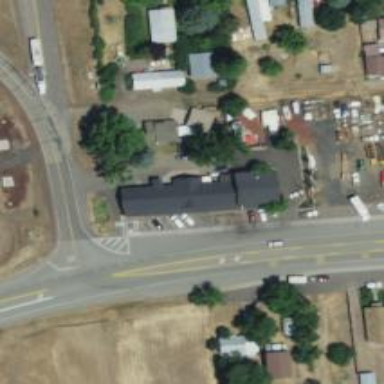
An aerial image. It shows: Post office.